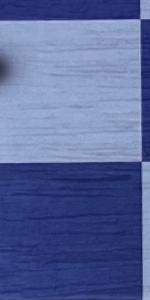
Label: Empty